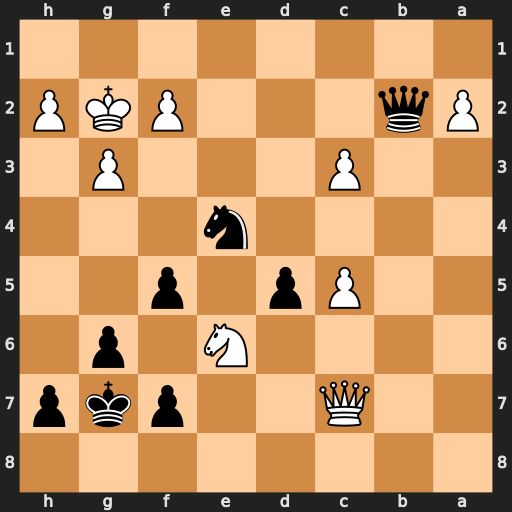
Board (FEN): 8/2Q2pkp/4N1p1/2Pp1p2/4n3/2P3P1/Pq3PKP/8
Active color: b
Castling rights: -
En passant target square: -
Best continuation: Kf6 Qd8+ Kxe6 Qb6+ Qxb6